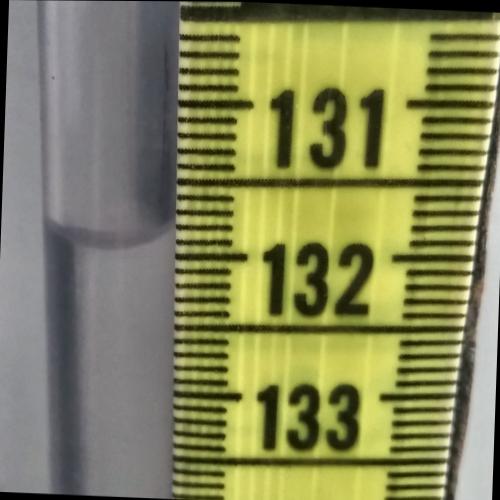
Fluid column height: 131.9 cm